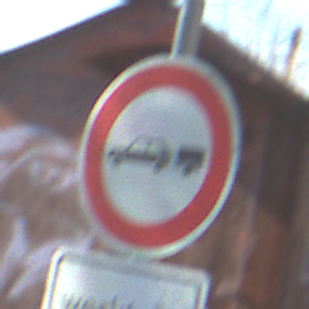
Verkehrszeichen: VerbotPersonenkraftwagenMitAnhaenger
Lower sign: ZeitangabenMitBeschraenkungAufWochentage1
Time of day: MorningAfternoon
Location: Outdoor (Suburban)
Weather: Clear
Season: NotSpecified
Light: Natural